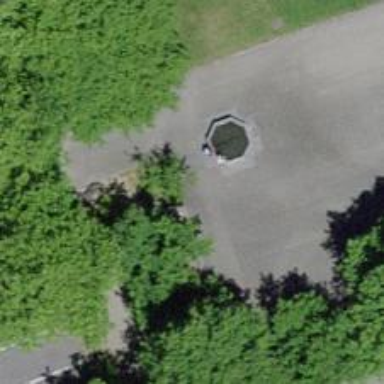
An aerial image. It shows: Fountain.